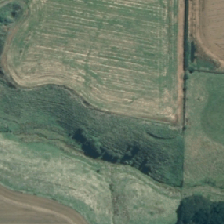
Land cover: shortrotation_cropland